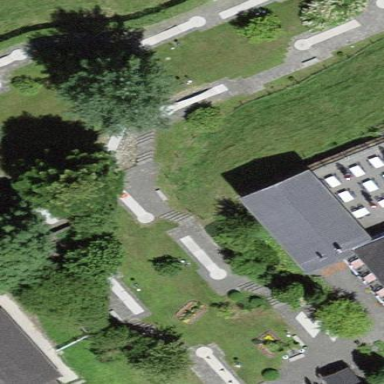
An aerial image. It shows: Miniature golf course.